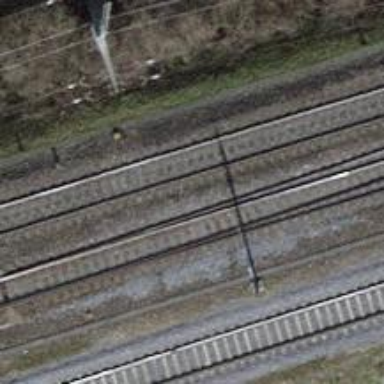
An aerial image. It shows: Single railway track with electrified contact line.